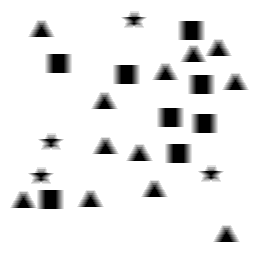
Squares: 8
Triangles: 12
Stars: 4
Total shapes: 24